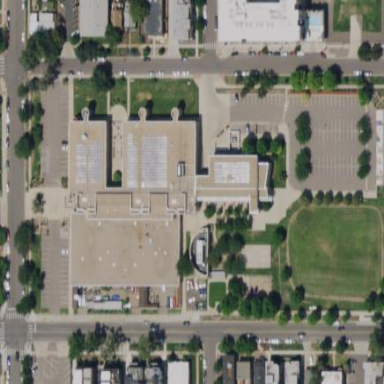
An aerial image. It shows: School building.